Question: I am able to create a Modal Dialog from within the html file, but I need to click a button, do some logic in the controller (i.e. service call and validate data), and based off of the response, I need to popup a modal dialog from within the controller in order to inform the user that there is an error.
I have figured out how to do it from within the html file, but it will not popup from within the controller. Here are snippets of what I have:
login.html - Contains a form with a submit button (I am not pasting the entire file):
'''
<form name="loginPage" class="form-signin" role="form" style="position: absolute; margin: 250px 0px 0px 500px;" ng-submit="submitForm(userForm.$valid)">
<h2 class="form-signin-heading">Login</h2>
<input type="text" class="form-control" ng-model="name" placeholder="Username" required autofocus>
<input type="password" class="form-control" ng-model="password" ng-click="password" placeholder="Password" required>
<label class="checkbox">
<input type="checkbox" value="remember-me"> Remember me
</label>
<input type="submit" class="btn btn-lg btn-primary btn-block" value="Log In"/>
'''
controllers.js - Contains this code (I am not pasting the entire file):
'''
$scope.submitForm = function () {
//Making an Ajax service call (SOAP service call being made) in this function, and then results will then call a function named ajaxFinish
$.ajax({
url: productServiceUrl,
type: "POST",
dataType: "xml",
data: soapMessage,
processData: false,
success: function (xml) {
ajaxFinish($scope, xml);
},
contentType: "text/xml; charset=utf-8"
});
'''
}
'''
function ajaxFinish($scope, xml) {
var modalInstance = $modal.open({
templateUrl: 'view/myModalContent.html',
controller: ModalInstanceCtrl,
resolve: {
items: function () {
return $scope.items;
}
}
});
}
'''
myModalContent.html -
'''
<label>Alert Message!</label>
'''
When I debug, it hits the ajaxFinish method, but nothing opens up. I am using stateProvider. I have a file called modules.js that contains a bunch of pages, one of which is the modal dialog:
modules.js (A snippet of some of the code) -
'''
.state('main.myModalContent', {
url: '',
controller: ModalDemoCtrl,
templateUrl: 'view/myModalContent.html'
})
'''
When I try the Plunker in the comments below, my modal dialog pops up on the left of the screen... completely cut off. See screenshot:

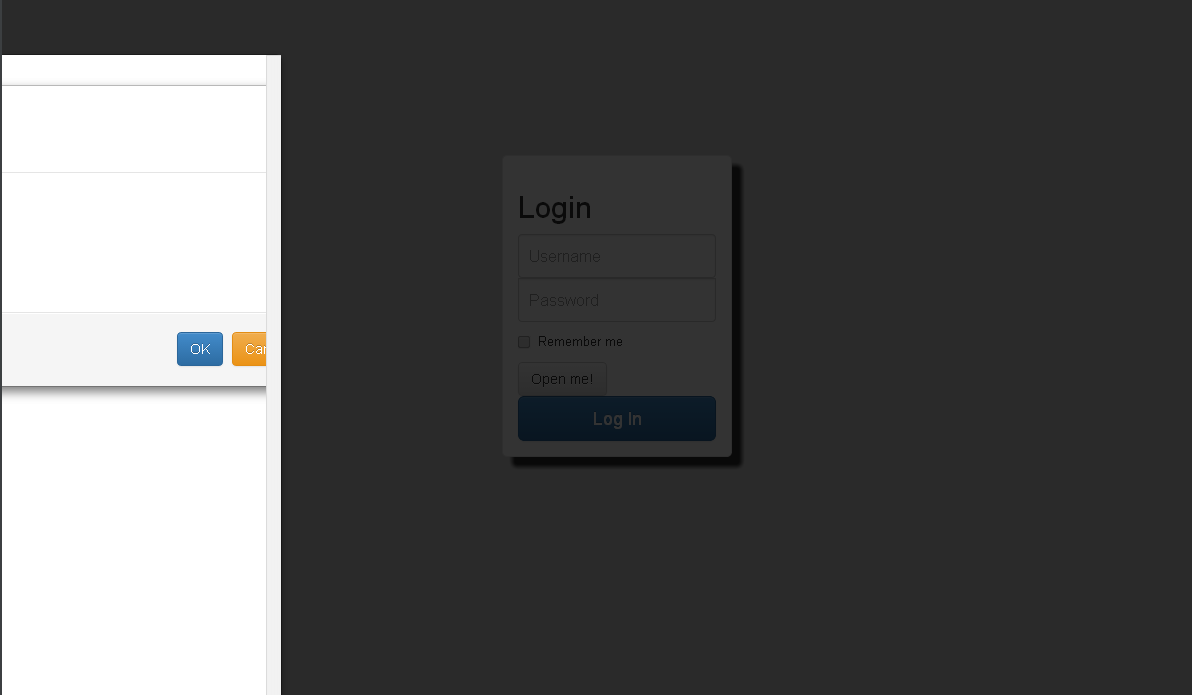
Answer: Glad you got it sorted out. If anyone else runs into issues, use the plunker as reference. If the modal shows up, but is off screen, check your 'css'. You've probably overridden bootstrap 'css' modal classes. There's good documentation on angular-ui website, as well as the github page.
### REFERENCES
- <URL>